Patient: sex M, age 62
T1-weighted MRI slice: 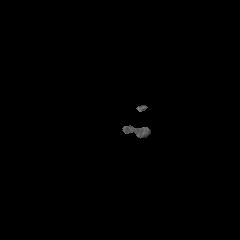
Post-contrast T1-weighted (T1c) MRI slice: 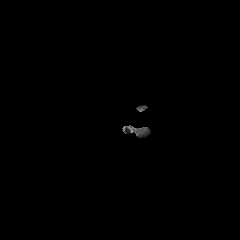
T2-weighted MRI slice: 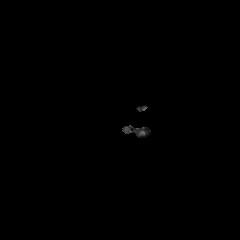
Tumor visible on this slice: no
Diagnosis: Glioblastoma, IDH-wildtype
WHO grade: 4